Interaction volume radius: 5 \u00c5
Interaction volume height: 25 \u00c5
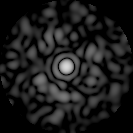
Disorder parameter: 0.8225